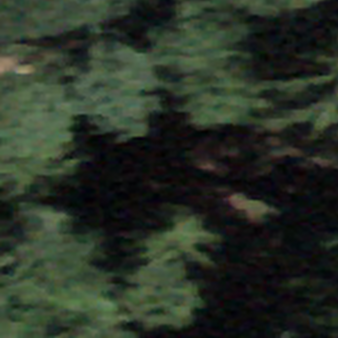
Label: other